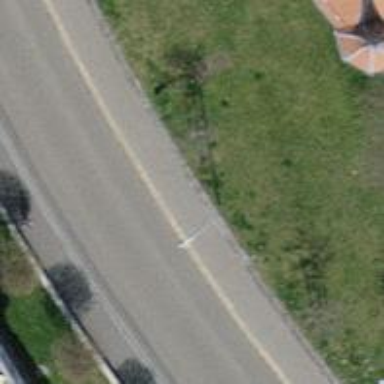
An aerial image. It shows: Support pole.